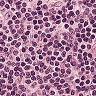
Metastatic tissue present: no